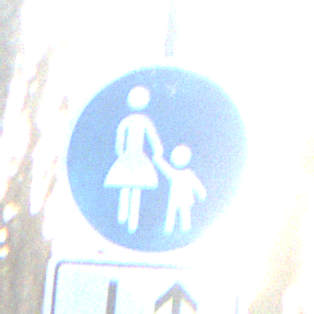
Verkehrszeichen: Gehweg
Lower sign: RichtungsangabeDurchPfeile8
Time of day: SunriseSunset
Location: Outdoor (Nature)
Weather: Clear
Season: Winter
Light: Natural